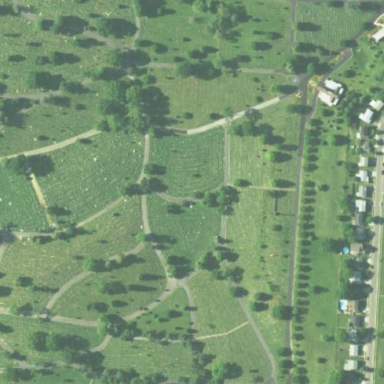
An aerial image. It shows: Cemetery.